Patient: sex M, age 58
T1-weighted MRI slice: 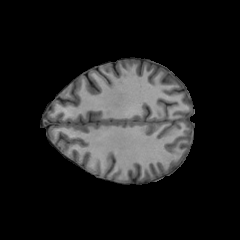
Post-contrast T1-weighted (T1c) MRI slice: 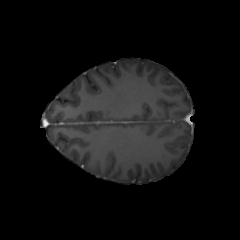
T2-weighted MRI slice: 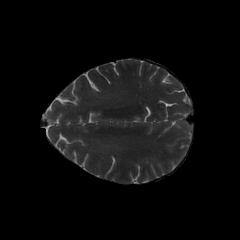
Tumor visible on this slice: no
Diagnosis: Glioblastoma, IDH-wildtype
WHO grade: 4